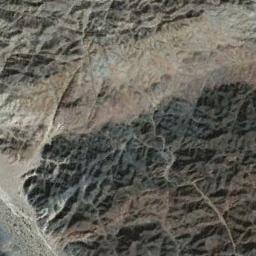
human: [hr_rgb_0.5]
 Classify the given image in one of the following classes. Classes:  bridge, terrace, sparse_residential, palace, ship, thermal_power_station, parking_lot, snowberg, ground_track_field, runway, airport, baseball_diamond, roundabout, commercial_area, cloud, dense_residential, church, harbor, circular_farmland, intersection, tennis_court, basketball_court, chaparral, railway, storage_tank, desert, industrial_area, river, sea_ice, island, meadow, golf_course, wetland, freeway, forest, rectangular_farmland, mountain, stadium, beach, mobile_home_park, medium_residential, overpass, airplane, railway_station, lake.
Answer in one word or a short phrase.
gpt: mountain